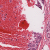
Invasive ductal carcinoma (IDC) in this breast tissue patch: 0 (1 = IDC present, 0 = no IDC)